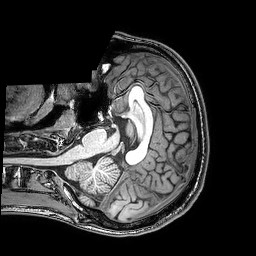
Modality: T1w
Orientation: axial
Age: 23
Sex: male
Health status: healthy